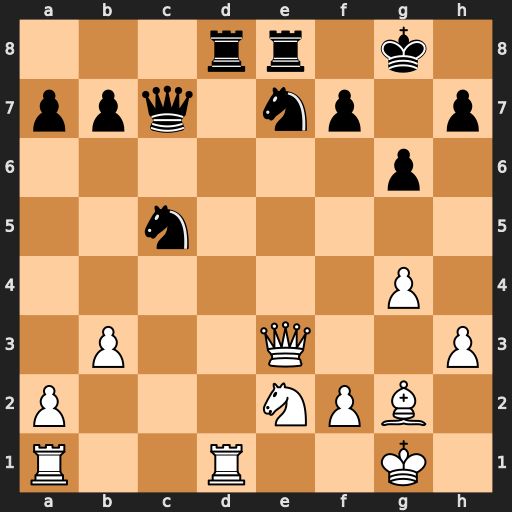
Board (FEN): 3rr1k1/ppq1np1p/6p1/2n5/6P1/1P2Q2P/P3NPB1/R2R2K1
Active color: w
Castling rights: -
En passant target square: -
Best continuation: Rxd8 Rxd8 Rc1 b6 b4